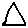
Label: triangle